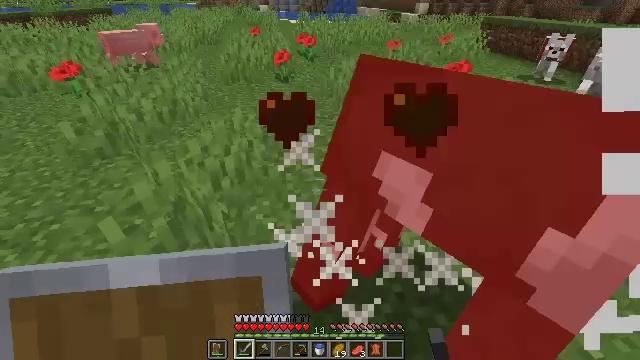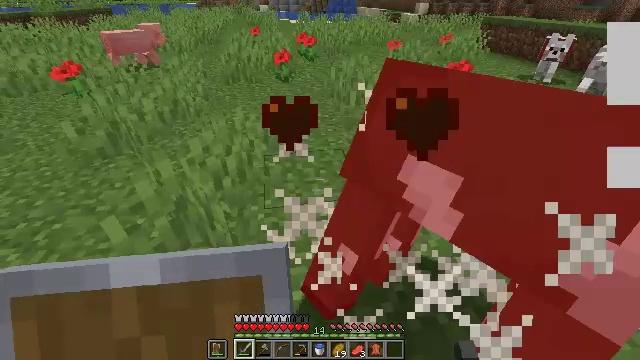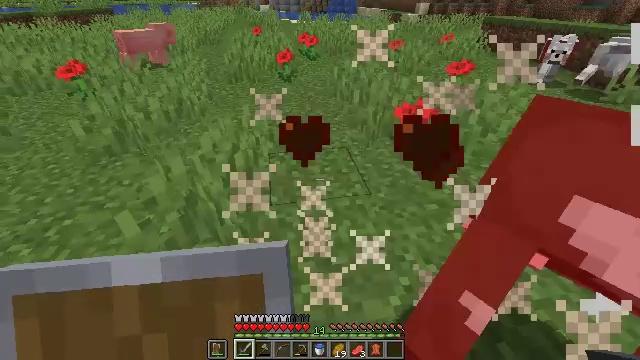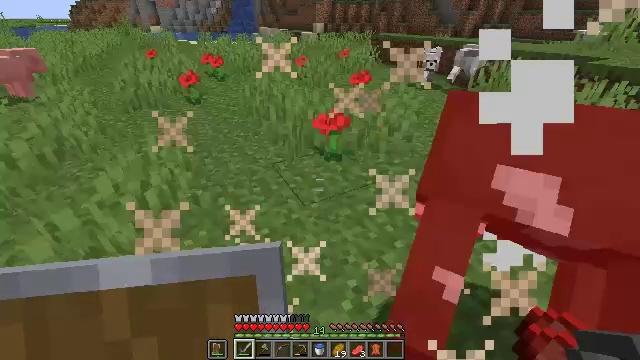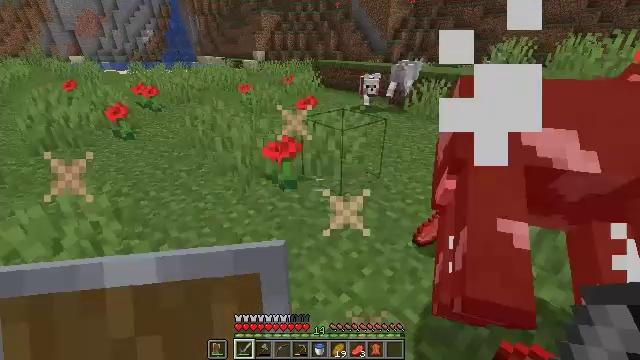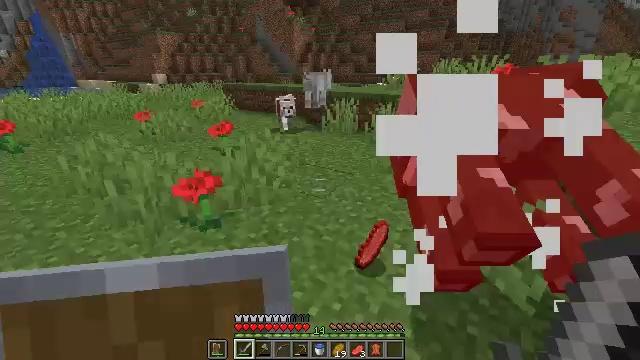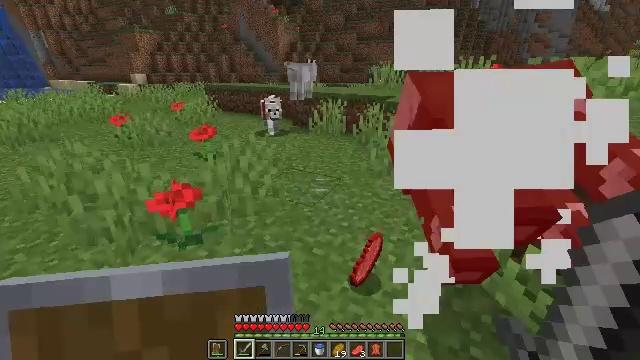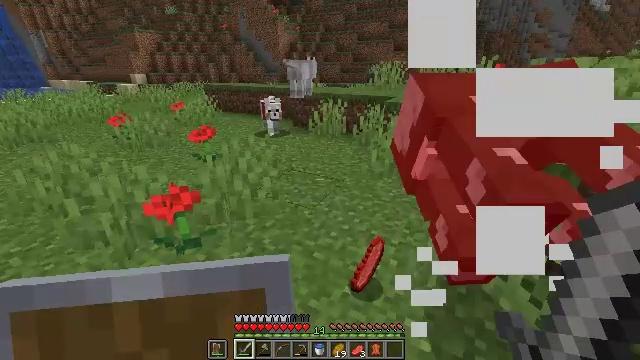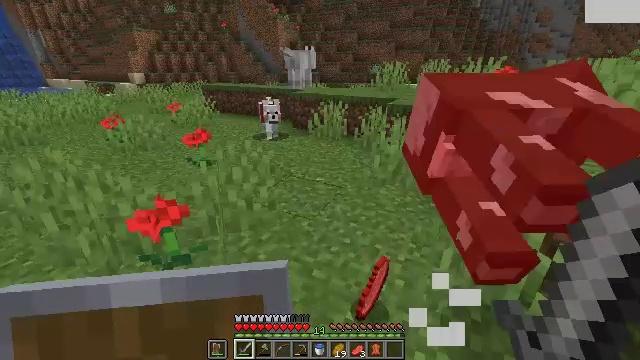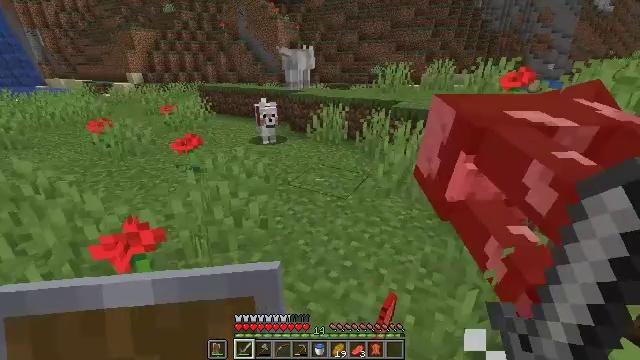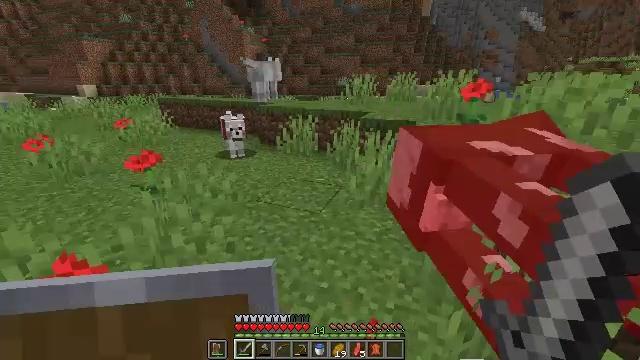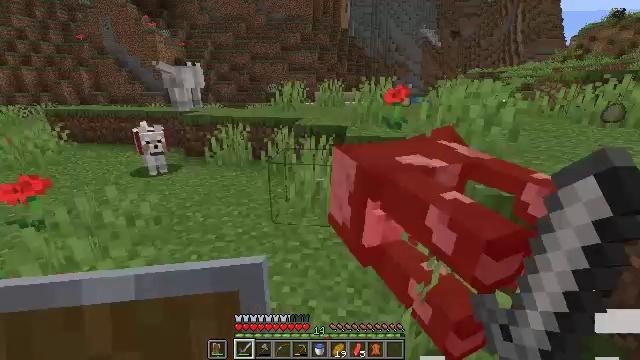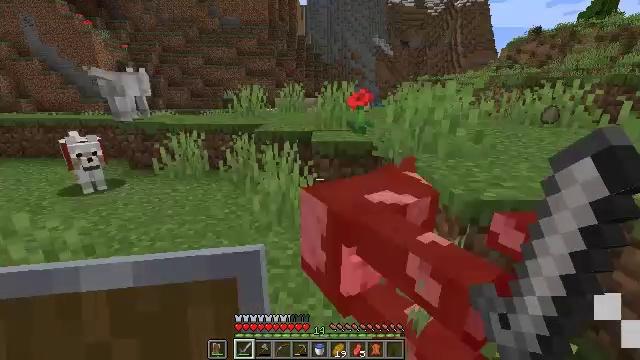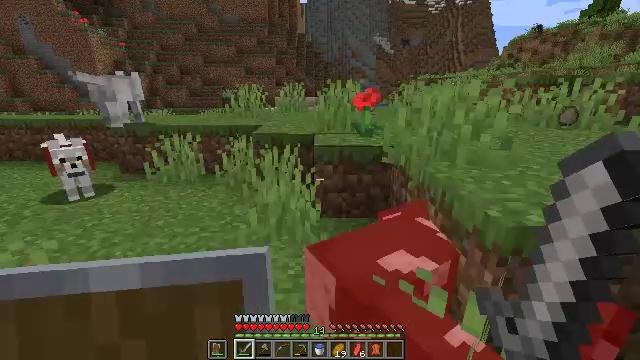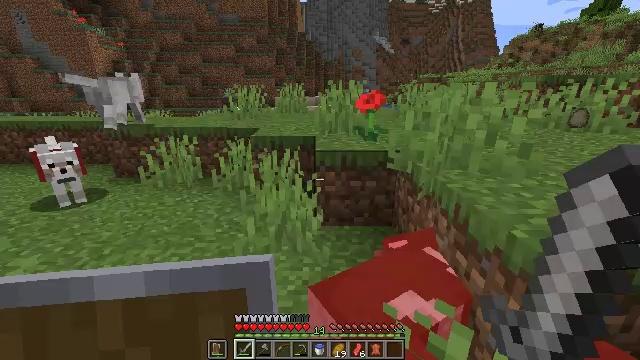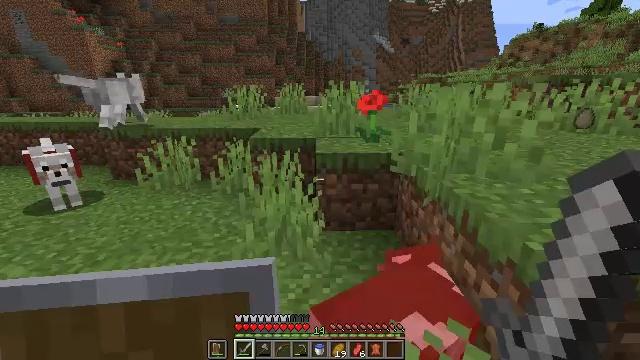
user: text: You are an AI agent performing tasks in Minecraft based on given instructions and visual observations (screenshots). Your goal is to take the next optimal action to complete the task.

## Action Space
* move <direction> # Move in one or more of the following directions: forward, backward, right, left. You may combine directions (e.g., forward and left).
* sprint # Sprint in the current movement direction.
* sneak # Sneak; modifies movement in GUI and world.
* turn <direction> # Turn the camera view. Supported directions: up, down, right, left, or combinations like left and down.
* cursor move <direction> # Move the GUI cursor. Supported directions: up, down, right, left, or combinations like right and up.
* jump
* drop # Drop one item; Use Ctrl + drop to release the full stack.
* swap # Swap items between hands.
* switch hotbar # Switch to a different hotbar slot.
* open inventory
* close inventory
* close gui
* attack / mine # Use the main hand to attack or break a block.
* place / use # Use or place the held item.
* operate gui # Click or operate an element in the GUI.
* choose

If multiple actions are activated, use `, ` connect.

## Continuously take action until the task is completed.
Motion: motion action
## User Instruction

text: Attack the underwater area to get tall seagrass.
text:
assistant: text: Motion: no_op
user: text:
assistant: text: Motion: no_op
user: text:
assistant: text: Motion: move forward, turn right and up
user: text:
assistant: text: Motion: move forward, turn right and up
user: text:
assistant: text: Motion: move forward, turn right and up
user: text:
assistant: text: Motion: move forward, turn right
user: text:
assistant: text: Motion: move forward
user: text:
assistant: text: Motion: move forward
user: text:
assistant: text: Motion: move forward
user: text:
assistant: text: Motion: move forward, turn right and up
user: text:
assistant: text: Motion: move forward, turn right and up
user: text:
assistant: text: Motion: move forward, turn right and up
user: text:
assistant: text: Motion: move forward
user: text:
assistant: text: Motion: move forward
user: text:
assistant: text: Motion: move forward
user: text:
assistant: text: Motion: move forward
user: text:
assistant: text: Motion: move forward, turn right
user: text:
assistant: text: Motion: move forward, turn right
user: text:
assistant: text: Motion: move forward
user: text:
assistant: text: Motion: move forward
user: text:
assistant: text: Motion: move forward, turn right, jump
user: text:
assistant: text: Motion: move forward, turn right, jump
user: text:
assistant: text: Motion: move forward, jump
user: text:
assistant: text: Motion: move forward
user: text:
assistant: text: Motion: move forward
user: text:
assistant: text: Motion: move forward
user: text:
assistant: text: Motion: move forward, turn left
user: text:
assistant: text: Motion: move forward, turn left
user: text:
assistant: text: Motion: move forward, turn left
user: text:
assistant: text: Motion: move forward, turn left and down